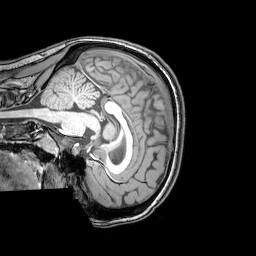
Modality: T1w
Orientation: sagittal
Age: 21
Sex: female
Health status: healthy
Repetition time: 0.081 s
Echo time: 0.037 s